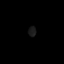
Tissue: skin
Cell type: Fibroblasts
Senescence score: 0.8681
Nuclear area (px): 74
Mean DAPI intensity: 26.23